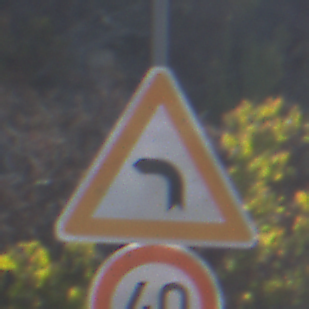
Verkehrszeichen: KurveLinks
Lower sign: Geschwindigkeit40
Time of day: MorningAfternoon
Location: Outdoor (Nature)
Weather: Clear
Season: NotSpecified
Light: Natural